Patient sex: M
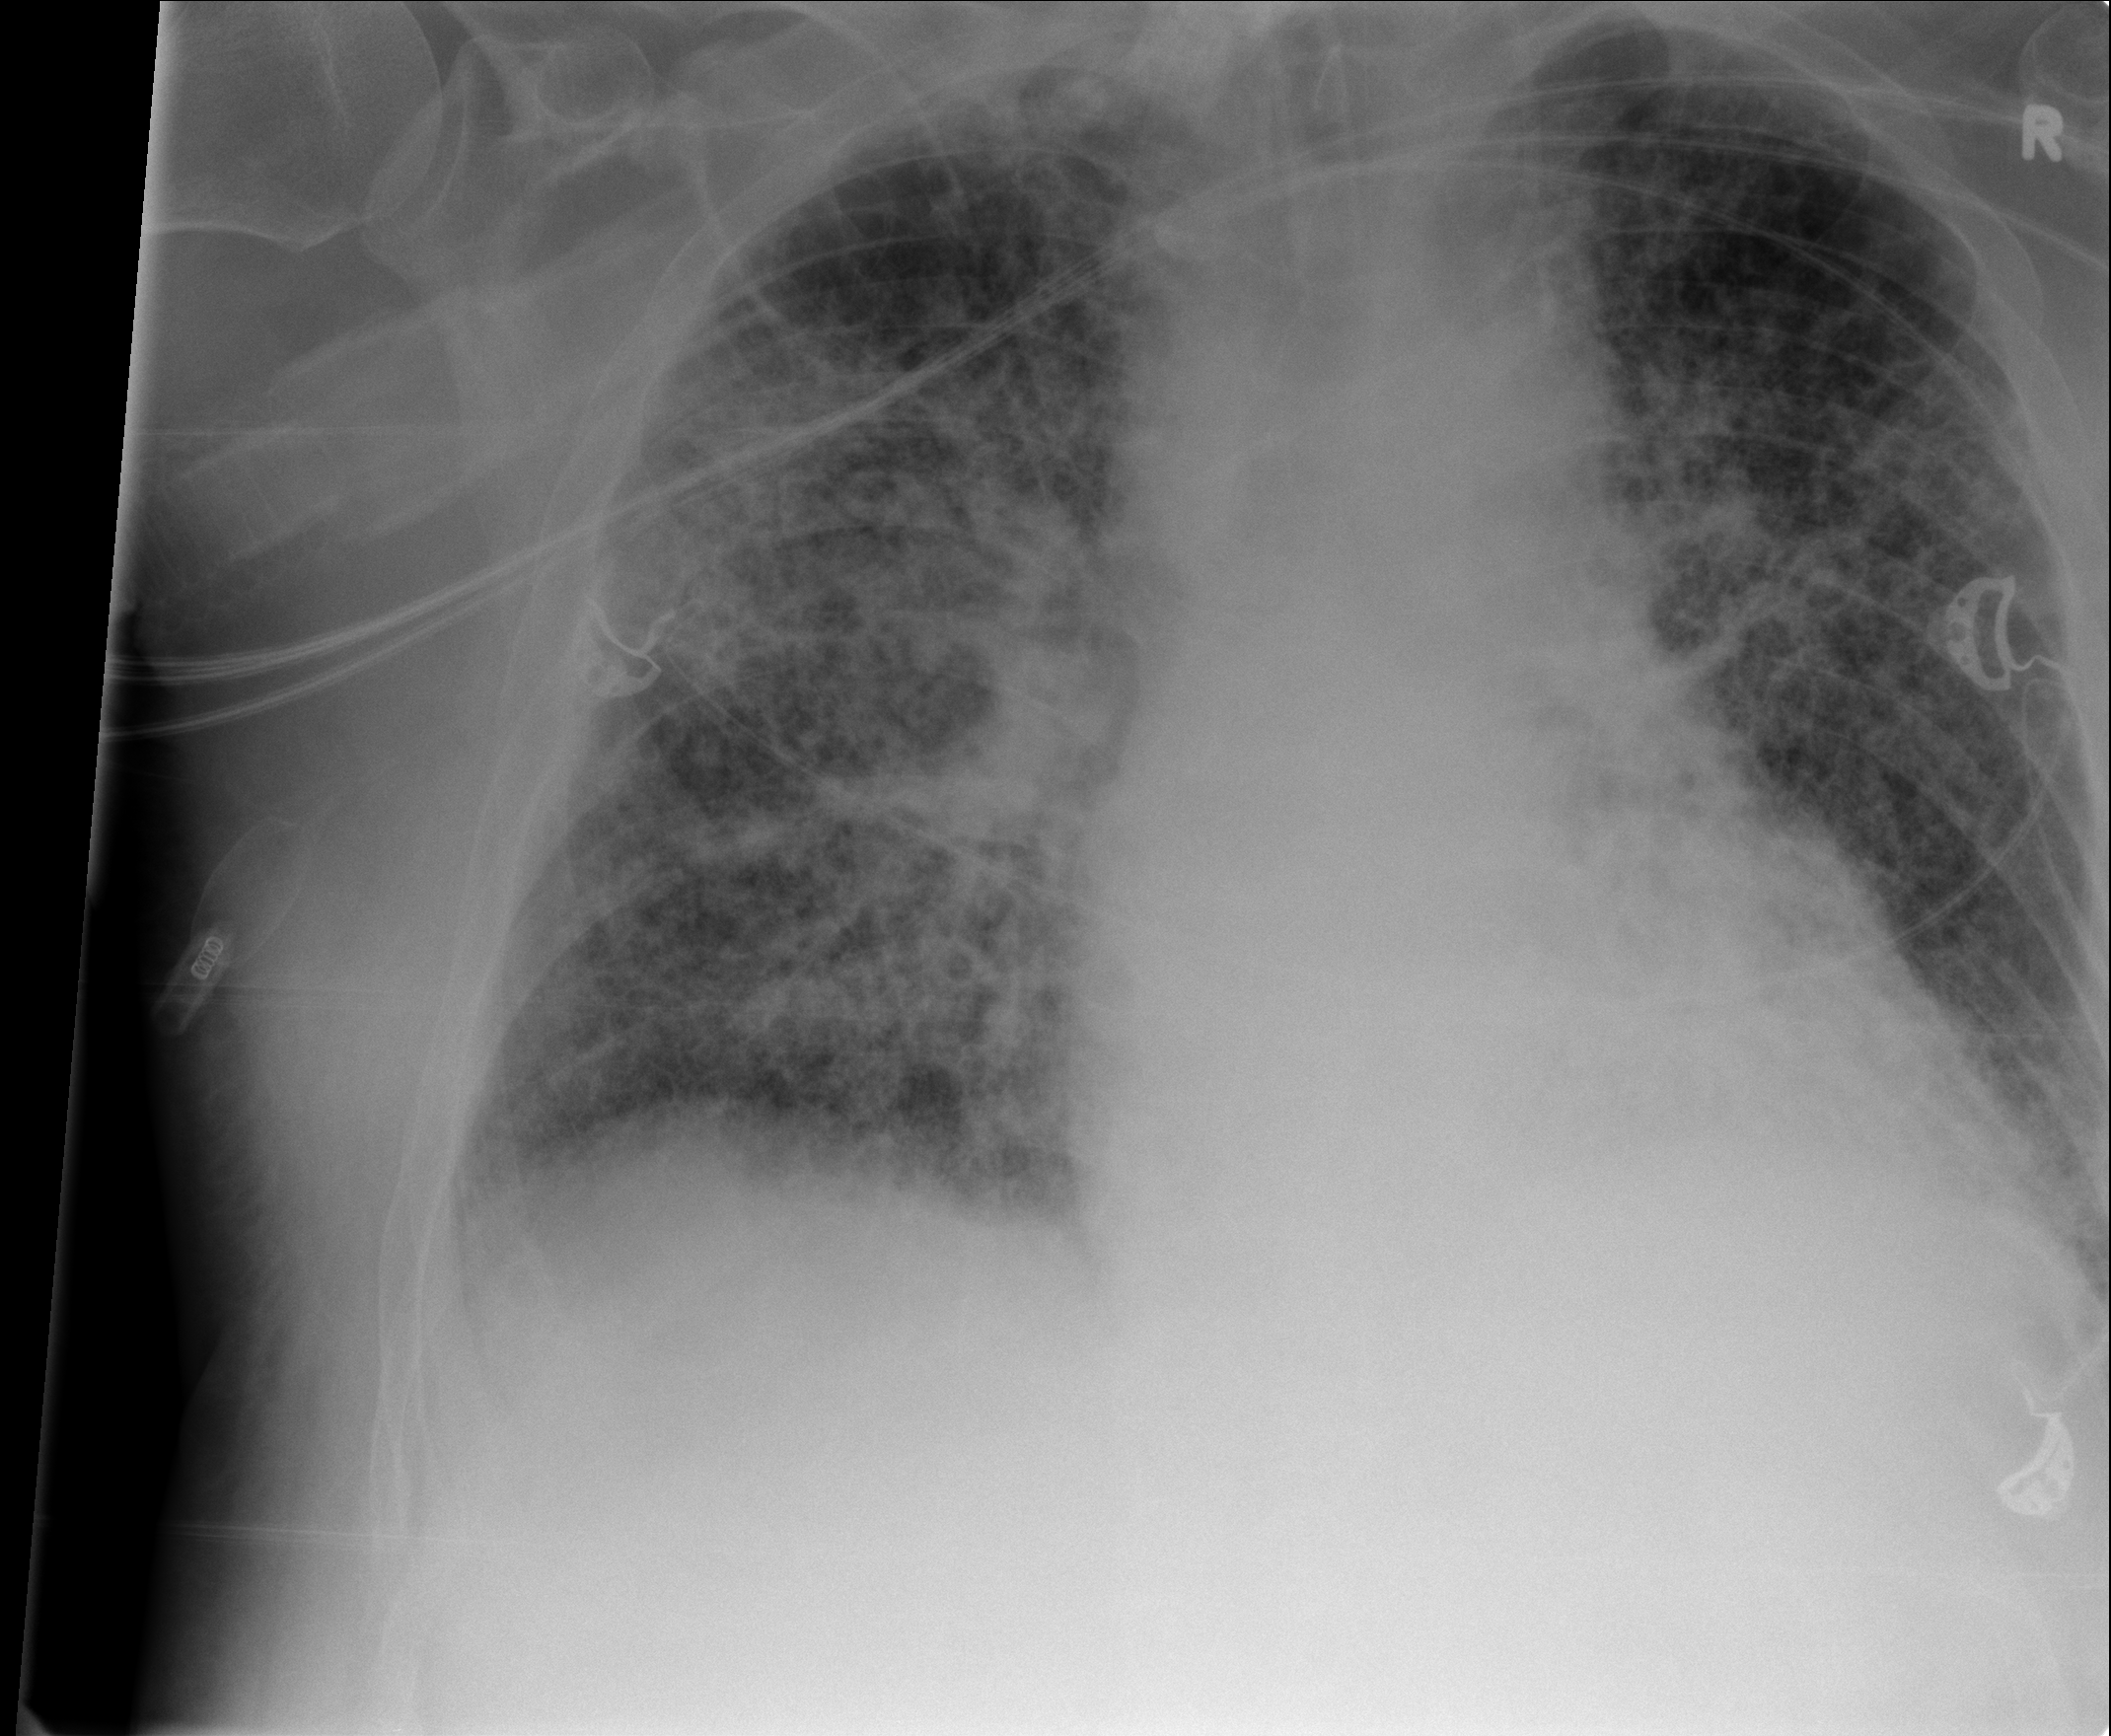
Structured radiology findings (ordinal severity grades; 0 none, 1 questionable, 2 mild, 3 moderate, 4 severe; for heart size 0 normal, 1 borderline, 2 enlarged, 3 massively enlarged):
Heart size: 0
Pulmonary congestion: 0
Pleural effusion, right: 1
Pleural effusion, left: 0
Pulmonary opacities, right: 4
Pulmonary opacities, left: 3
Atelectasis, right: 3
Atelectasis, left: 3